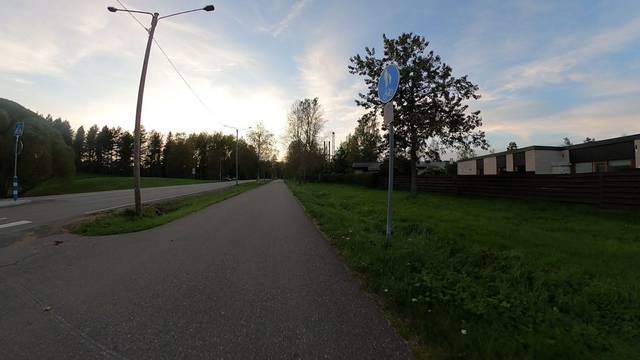
Region: Finland
Coordinates: 60.857, 26.735